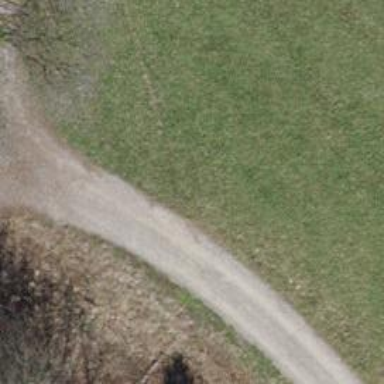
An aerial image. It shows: Track with compacted grade 2 surface.